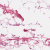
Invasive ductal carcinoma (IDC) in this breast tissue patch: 0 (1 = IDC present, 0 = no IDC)